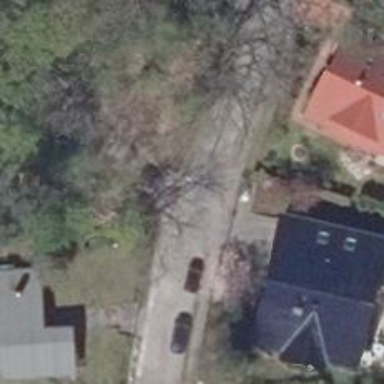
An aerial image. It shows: Residential road.